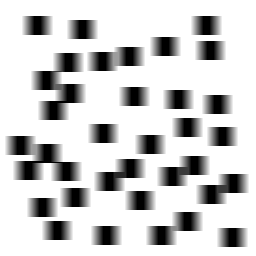
Squares: 36
Triangles: 0
Stars: 0
Total shapes: 36